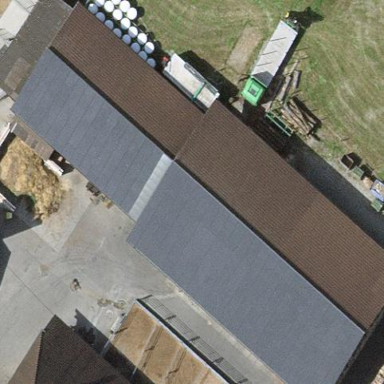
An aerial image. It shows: Farm auxiliary building.